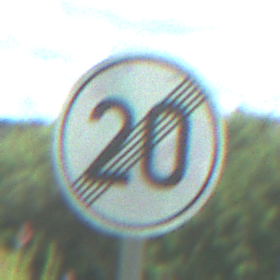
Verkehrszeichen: EndeGeschwindigkeit20
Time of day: Midday
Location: Outdoor (Nature)
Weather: PartlyCloudy
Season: NotSpecified
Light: Natural